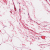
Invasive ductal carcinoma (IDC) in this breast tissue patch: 0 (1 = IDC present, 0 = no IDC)